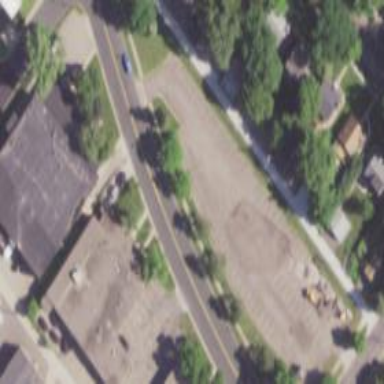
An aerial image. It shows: Parking area with surface.